Current action and preconditions to check: path_clear

Your task: For each precondition in the list above, predict whether it will hold at this action.

Consider the current scene as observed from the mobile robot's camera, and analyze the predicted future states of all dynamic agents (e.g., people, animals, vehicles, or any moving entities) within the NEXT SECOND.

IMPORTANT: Only answer "very likely" if you are absolutely certain—based on strong, clear evidence—that a dynamic agent will violate the precondition in the predicted future state. Do NOT answer "very likely" for unlikely, ambiguous, or low-probability risks.

Ask yourself for each precondition: Is there a high probability, with clear and convincing evidence, that the predicted future states of any dynamic agent will interfere with the predicted future state of the currently executing action within the NEXT SECOND, causing that precondition to fail?

Assess the risk level based on these predictions. Use "likely" or "very likely" if motions create a clear risk of interference.

Use "neutral" or "improbable" if agents are nearby but their predicted paths are clearly diverging or non-conflicting.

Failure Risk Categories: "very improbable", "improbable", "neutral", "likely", "very likely"

Answer Format: Output ONLY the probability_of_failure value from these categories: "very improbable", "improbable", "neutral", "likely", "very likely"

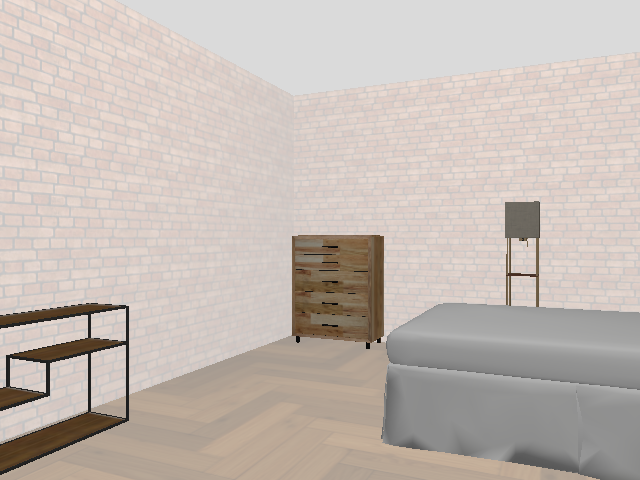

Answer: very improbable